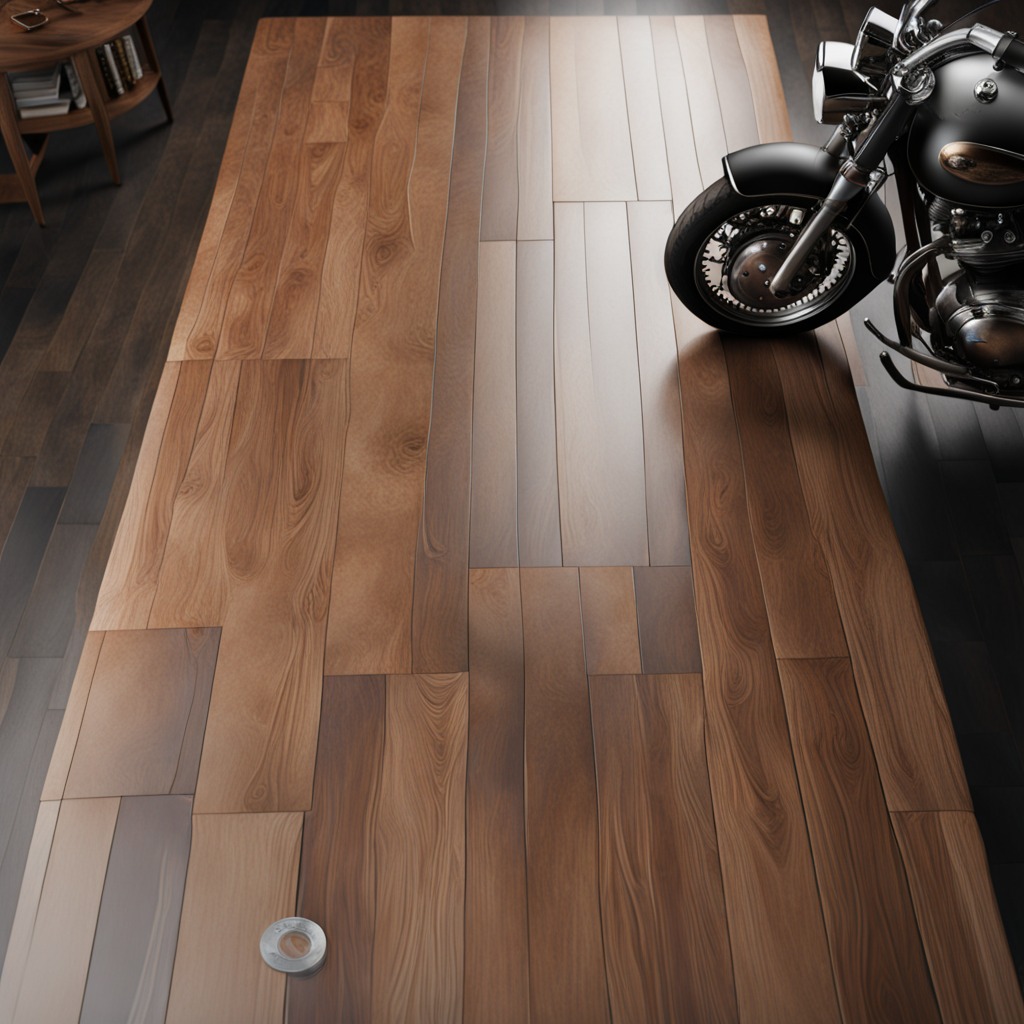
A metal nut is lying on the wooden table.